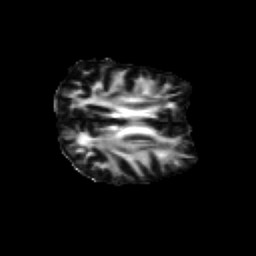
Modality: FA
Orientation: axial
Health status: healthy
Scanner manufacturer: siemens
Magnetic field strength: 3 T
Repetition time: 10 s
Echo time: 0.092 s